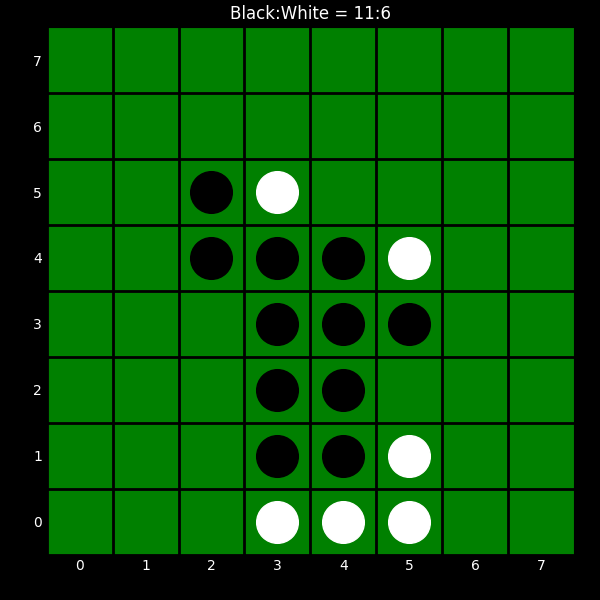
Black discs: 11
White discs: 6